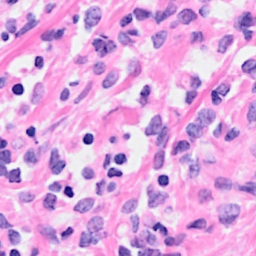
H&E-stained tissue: Breast